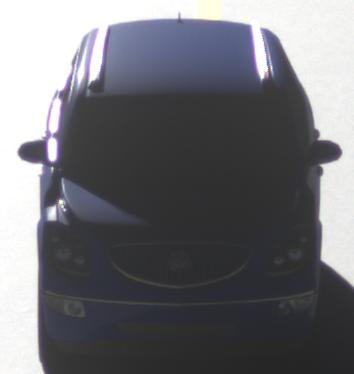
Make: Buick
Model: Enclave
Detailed model: GMT967
Model produced from: 2007
Model produced until: 2017
Doors: 5
Color: blue
Road condition: dry road
Daytime: morning or afternoon
Contrast: high contrast